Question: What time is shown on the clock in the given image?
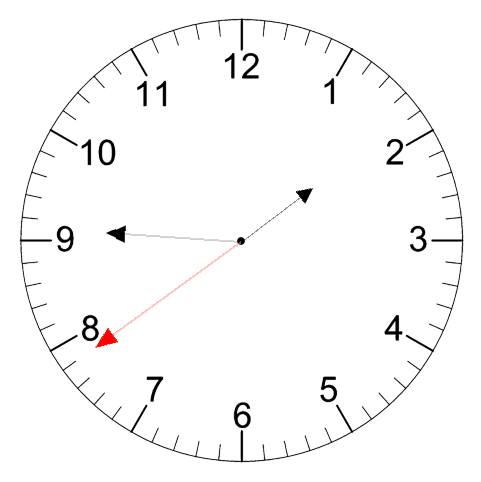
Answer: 01:45:39